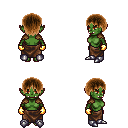
a pixel art fantasy rpg character, female body template, orc, green skin, leather shoulder armor, robe skirt, brown plain hairstyle, gold gloves, metal boots, four views (front, back, left, right), 2x2 character sprite sheet, small pixel art, hard edges, no anti-aliasing